Question: Hope you can help me with the following:
I need to add an action in the Context Menu that pops up after a
Long Press of an image in the Browser (the one that has 'Save Image', 'Copy Image', 'View Image', 'Set as a wallpaper', etc. )
As a result of choosing my action it should call my service and
etc....
I don't want my app to overwrite all the context menu of the browser
but only add an action to it.
I haven't found any information on how to do this. Is it possible?
Thanks!

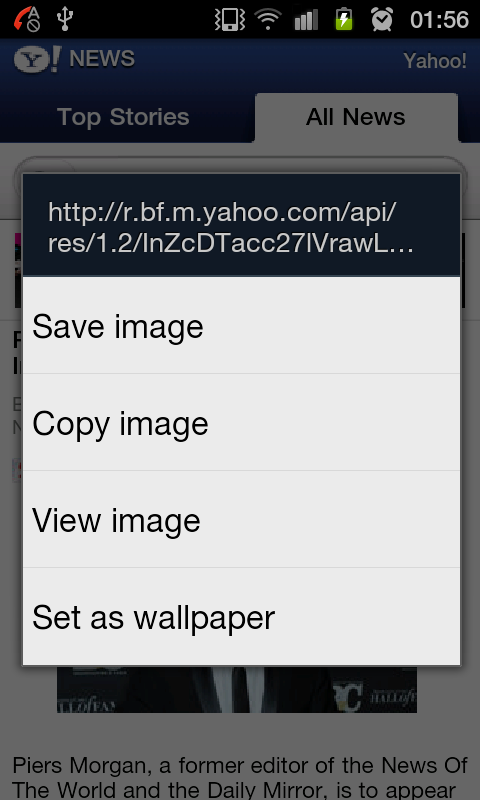
Answer: In short, you can't do this. The browser is just an application like yours. If you were developing the browser, how you would expose such functionality from within your browser application?
Android gurus: Am I missing anything here?
As a side note, the closest you can come from doing that is define Intent.ACTION_VIEW and on resources and hope that the browser uses an 'IntentChooser', in which case, your app (along with others) would show up.
General actions are defined by the Android Intent system (http://developer.android.com/reference/android/content/Intent.html).